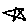
Label: star